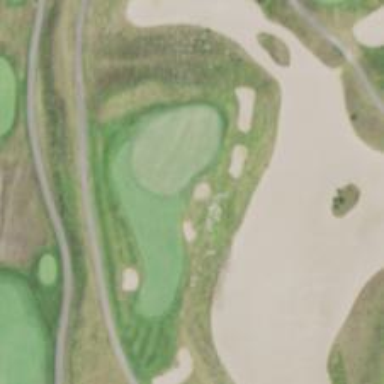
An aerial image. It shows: View of golf hole.